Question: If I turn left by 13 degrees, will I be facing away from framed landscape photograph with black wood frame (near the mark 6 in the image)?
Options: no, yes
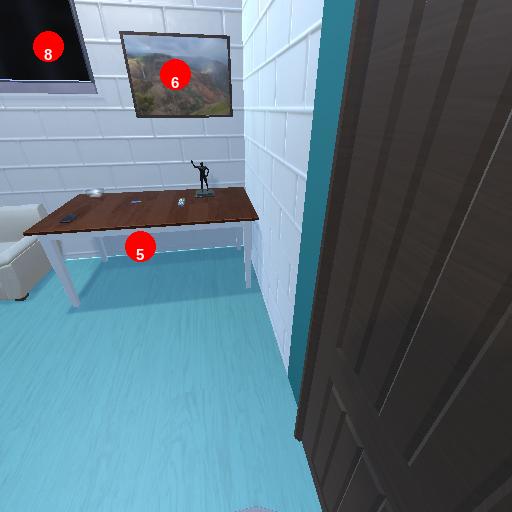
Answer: no